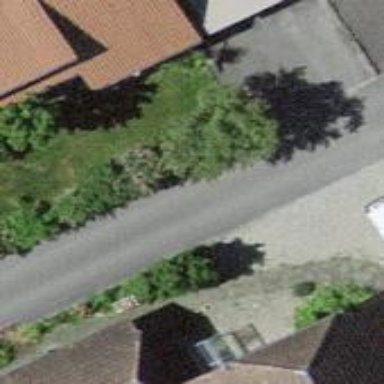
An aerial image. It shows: Hedge acting as barrier.